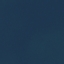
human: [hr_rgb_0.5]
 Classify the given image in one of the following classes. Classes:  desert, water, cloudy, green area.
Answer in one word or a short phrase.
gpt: water